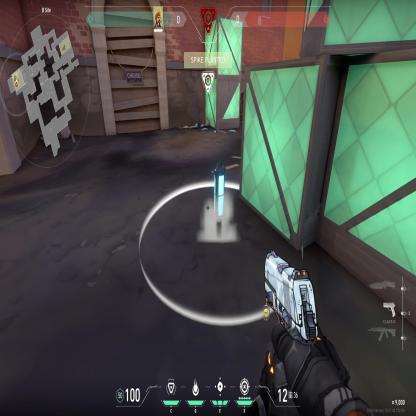
Label: planted spike